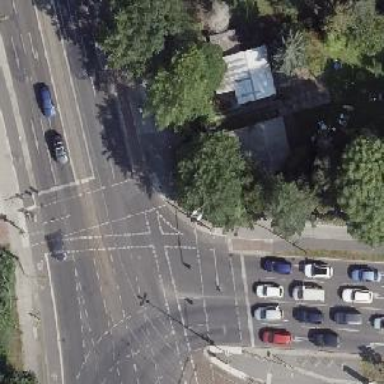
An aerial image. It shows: Road with traffic signals controlling the flow of traffic.